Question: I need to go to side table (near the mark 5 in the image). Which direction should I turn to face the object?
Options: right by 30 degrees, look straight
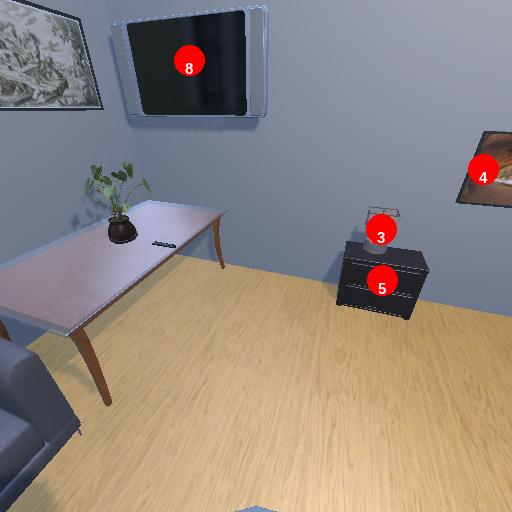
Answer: right by 30 degrees